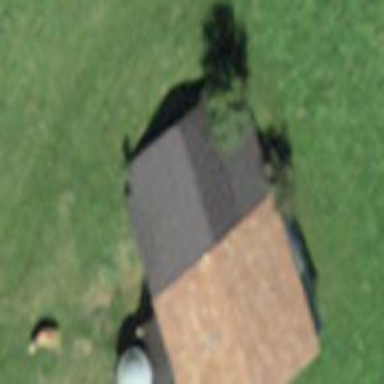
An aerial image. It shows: Barn.